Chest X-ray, AP view. Patient: 52 years old, sex M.
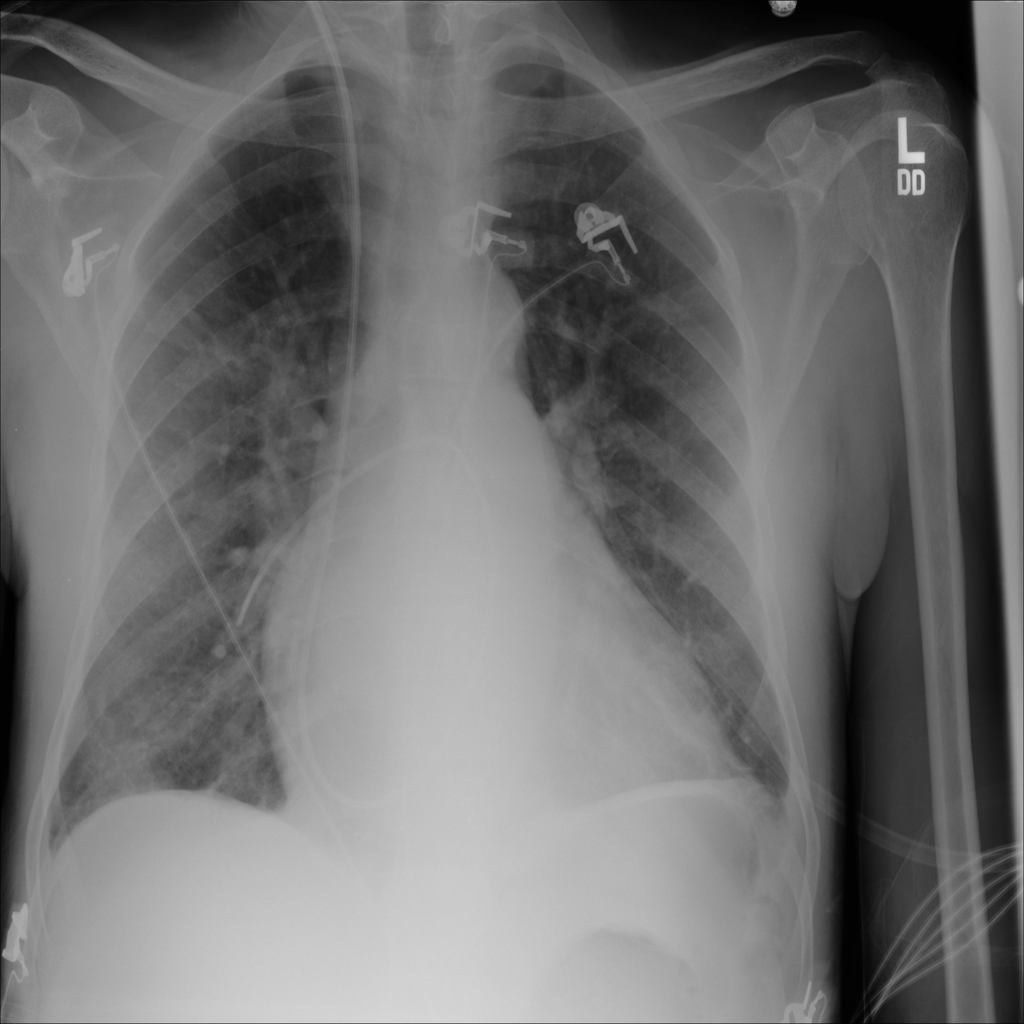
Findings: No Finding